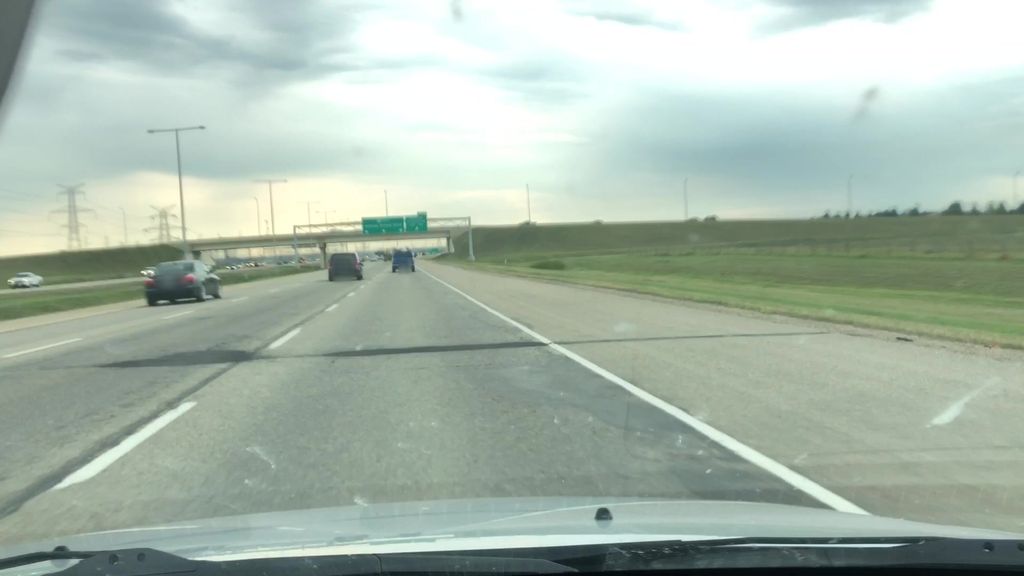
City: edmonton